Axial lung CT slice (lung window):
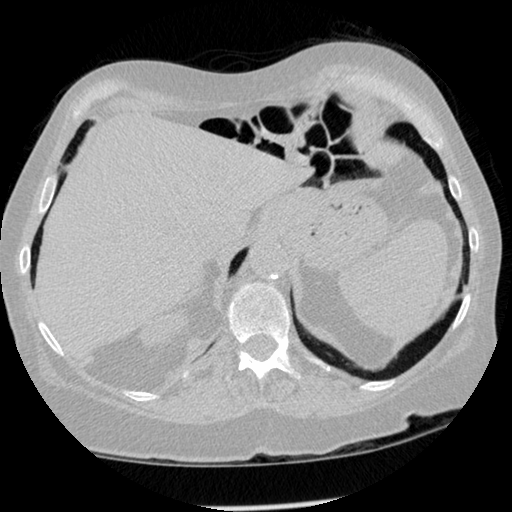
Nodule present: no